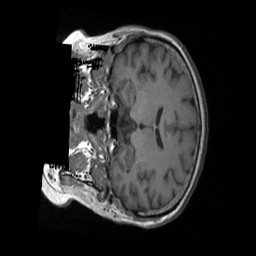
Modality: T1w
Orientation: coronal
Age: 57
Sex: female
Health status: ill
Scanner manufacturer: siemens
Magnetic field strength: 3 T
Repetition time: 1.9 s
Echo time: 0.00247 s